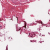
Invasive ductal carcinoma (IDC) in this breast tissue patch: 0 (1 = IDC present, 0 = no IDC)